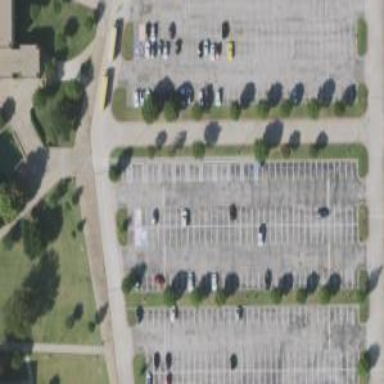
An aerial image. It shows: Parking space.